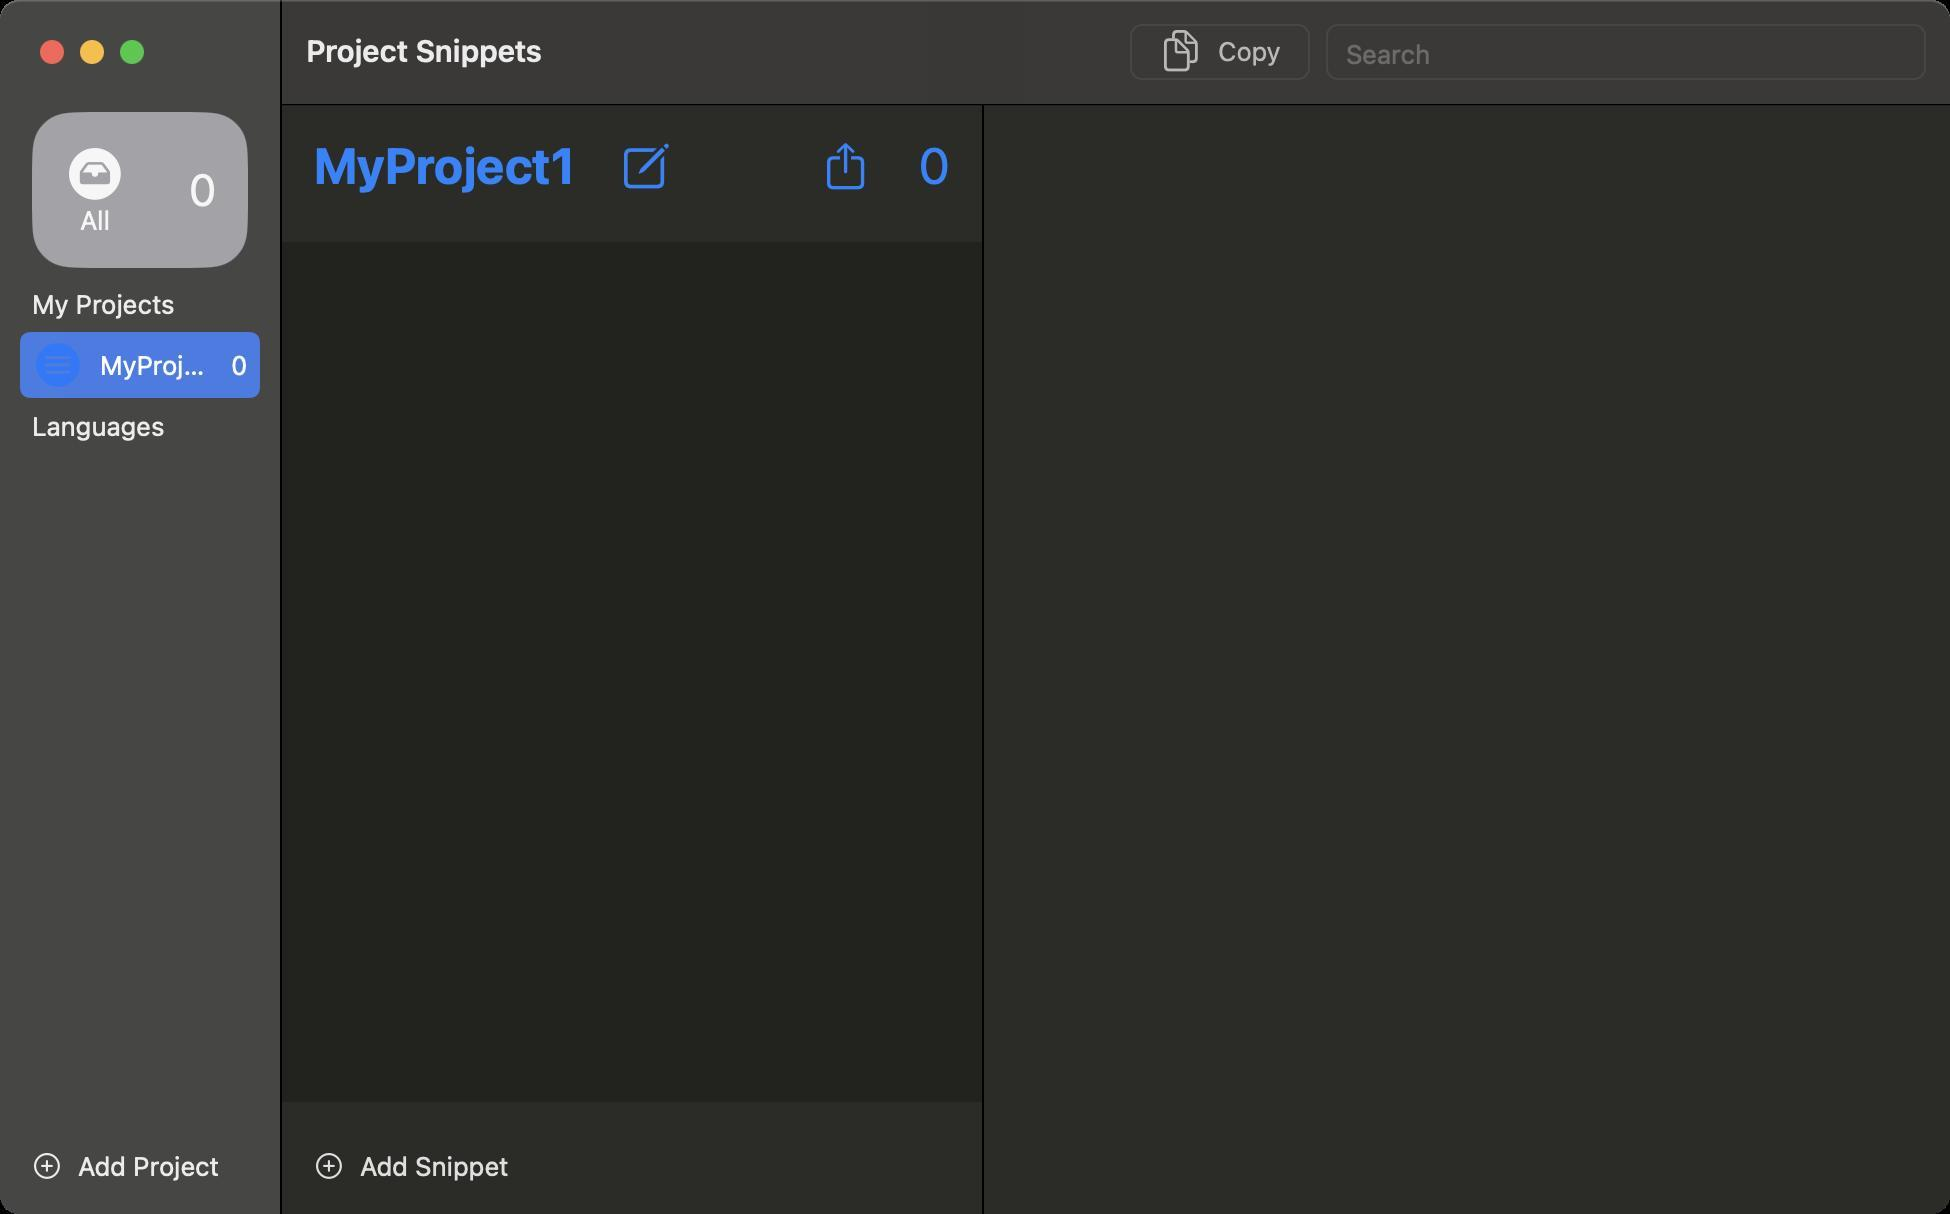
Accessibility tree:
{"name": "Project_Snippets", "role": "AXWindow", "description": null, "role_description": "standard window", "value": null, "position": "339.00;153.00", "size": "975;607", "children": [{"name": null, "role": "AXGroup", "description": null, "role_description": "group", "value": null, "position": "0.00;0.00", "size": "975;607", "children": [{"name": null, "role": "AXSplitGroup", "description": null, "role_description": "split group", "value": null, "position": "0.00;0.00", "size": "975;607", "children": [{"name": null, "role": "AXGroup", "description": null, "role_description": "group", "value": null, "position": "0.00;0.00", "size": "140;607", "children": [{"name": null, "role": "AXScrollArea", "description": null, "role_description": "scroll area", "value": null, "position": "0.00;52.00", "size": "140;499", "children": [{"name": null, "role": "AXOutline", "description": "Sidebar", "role_description": "outline", "value": null, "position": "0.00;52.00", "size": "140;499", "children": [{"name": null, "role": "AXRow", "description": null, "role_description": "outline row", "value": null, "position": "0.00;52.00", "size": "140;86", "children": [{"name": null, "role": "AXCell", "description": null, "role_description": "cell", "value": null, "position": "10.00;52.00", "size": "120;86", "children": [{"name": null, "role": "AXButton", "description": "All, 0", "role_description": "button", "value": null, "position": "16.00;56.00", "size": "108;78", "children": []}]}]}, {"name": null, "role": "AXRow", "description": null, "role_description": "outline row", "value": null, "position": "0.00;138.00", "size": "140;28", "children": [{"name": null, "role": "AXCell", "description": null, "role_description": "cell", "value": null, "position": "10.00;138.00", "size": "120;28", "children": [{"name": null, "role": "AXStaticText", "description": null, "role_description": "text", "value": "My Projects", "position": "16.00;144.00", "size": "72;16", "children": []}]}]}, {"name": null, "role": "AXRow", "description": null, "role_description": "outline row", "value": null, "position": "0.00;166.00", "size": "140;33", "children": [{"name": null, "role": "AXCell", "description": null, "role_description": "cell", "value": null, "position": "10.00;166.00", "size": "120;33", "children": [{"name": null, "role": "AXButton", "description": "MyProject1, 0", "role_description": "button", "value": null, "position": "16.00;170.00", "size": "108;25", "children": []}]}]}, {"name": null, "role": "AXRow", "description": null, "role_description": "outline row", "value": null, "position": "0.00;199.00", "size": "140;28", "children": [{"name": null, "role": "AXCell", "description": null, "role_description": "cell", "value": null, "position": "10.00;199.00", "size": "120;28", "children": [{"name": null, "role": "AXStaticText", "description": null, "role_description": "text", "value": "Languages", "position": "16.00;205.00", "size": "66;16", "children": []}]}]}, {"name": null, "role": "AXColumn", "description": null, "role_description": "column", "value": null, "position": "10.00;52.00", "size": "120;499", "children": []}]}]}, {"name": null, "role": "AXButton", "description": "Add Project", "role_description": "button", "value": null, "position": "17.00;575.00", "size": "93;16", "children": []}]}, {"name": null, "role": "AXSplitter", "description": null, "role_description": "splitter", "value": 140.0, "position": "140.00;52.00", "size": "1;555", "children": []}, {"name": null, "role": "AXGroup", "description": null, "role_description": "group", "value": null, "position": "141.00;0.00", "size": "350;607", "children": [{"name": null, "role": "AXStaticText", "description": null, "role_description": "text", "value": "MyProject1", "position": "157.00;68.00", "size": "131;29", "children": []}, {"name": null, "role": "AXImage", "description": "Compose", "role_description": "image", "value": null, "position": "312.00;70.00", "size": "25;25", "children": []}, {"name": null, "role": "AXButton", "description": "Share", "role_description": "button", "value": null, "position": "413.50;70.00", "size": "19;25", "children": []}, {"name": null, "role": "AXStaticText", "description": null, "role_description": "text", "value": "0", "position": "459.50;68.00", "size": "16;29", "children": []}, {"name": null, "role": "AXScrollArea", "description": null, "role_description": "scroll area", "value": null, "position": "141.00;121.00", "size": "350;430", "children": [{"name": null, "role": "AXTable", "description": null, "role_description": "list", "value": null, "position": "141.00;121.00", "size": "350;430", "children": [{"name": null, "role": "AXColumn", "description": null, "role_description": "column", "value": null, "position": "151.00;121.00", "size": "330;430", "children": []}]}]}, {"name": null, "role": "AXButton", "description": "Add Snippet", "role_description": "button", "value": null, "position": "158.00;575.00", "size": "96;16", "children": []}]}, {"name": null, "role": "AXSplitter", "description": null, "role_description": "splitter", "value": 350.0, "position": "491.00;52.00", "size": "1;555", "children": []}, {"name": null, "role": "AXGroup", "description": null, "role_description": "group", "value": null, "position": "492.00;0.00", "size": "483;607", "children": []}]}]}, {"name": null, "role": "AXToolbar", "description": null, "role_description": "toolbar", "value": null, "position": "0.00;0.00", "size": "975;52", "children": [{"name": null, "role": "AXButton", "description": "Copy", "role_description": "button", "value": null, "position": "561.00;0.00", "size": "98;52", "children": [{"name": null, "role": "AXButton", "description": "Copy", "role_description": "button", "value": null, "position": "570.00;14.00", "size": "80;24", "children": []}]}, {"name": null, "role": "AXGroup", "description": null, "role_description": "group", "value": null, "position": "659.00;0.00", "size": "308;52", "children": [{"name": null, "role": "AXTextField", "description": null, "role_description": "text field", "value": "", "position": "663.00;12.00", "size": "300;28", "children": []}]}]}, {"name": null, "role": "AXButton", "description": null, "role_description": "close button", "value": null, "position": "19.00;18.00", "size": "14;16", "children": []}, {"name": null, "role": "AXButton", "description": null, "role_description": "full screen button", "value": null, "position": "59.00;18.00", "size": "14;16", "children": [{"name": null, "role": "AXGroup", "description": null, "role_description": "group", "value": null, "position": "59.00;18.00", "size": "14;16", "children": [{"name": null, "role": "AXGroup", "description": null, "role_description": "group", "value": null, "position": "59.00;18.00", "size": "14;16", "children": []}]}]}, {"name": null, "role": "AXButton", "description": null, "role_description": "minimize button", "value": null, "position": "39.00;18.00", "size": "14;16", "children": []}, {"name": null, "role": "AXStaticText", "description": null, "role_description": "text", "value": "Project Snippets", "position": "149.00;0.00", "size": "412;52", "children": []}]}